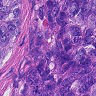
Metastatic tissue present: yes